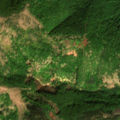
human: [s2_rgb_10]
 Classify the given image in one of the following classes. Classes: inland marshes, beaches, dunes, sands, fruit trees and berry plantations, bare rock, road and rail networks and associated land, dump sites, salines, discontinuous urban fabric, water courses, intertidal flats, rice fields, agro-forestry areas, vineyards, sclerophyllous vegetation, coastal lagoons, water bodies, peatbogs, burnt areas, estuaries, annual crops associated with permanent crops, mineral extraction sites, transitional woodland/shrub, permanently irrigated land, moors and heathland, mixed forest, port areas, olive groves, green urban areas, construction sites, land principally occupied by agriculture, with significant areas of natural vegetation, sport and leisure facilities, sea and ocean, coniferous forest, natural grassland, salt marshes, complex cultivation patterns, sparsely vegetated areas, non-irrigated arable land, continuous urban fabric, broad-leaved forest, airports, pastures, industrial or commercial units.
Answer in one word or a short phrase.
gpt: broad-leaved forest, coniferous forest, transitional woodland/shrub